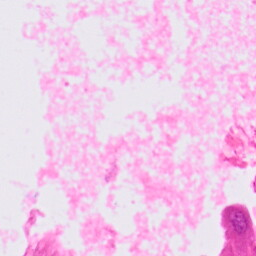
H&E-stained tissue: Lung